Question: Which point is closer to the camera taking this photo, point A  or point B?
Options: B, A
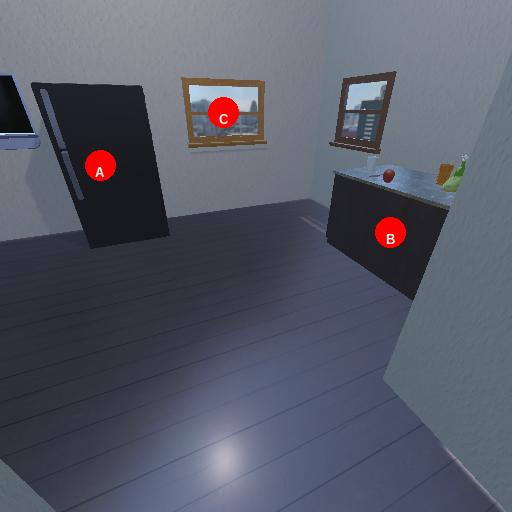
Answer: B